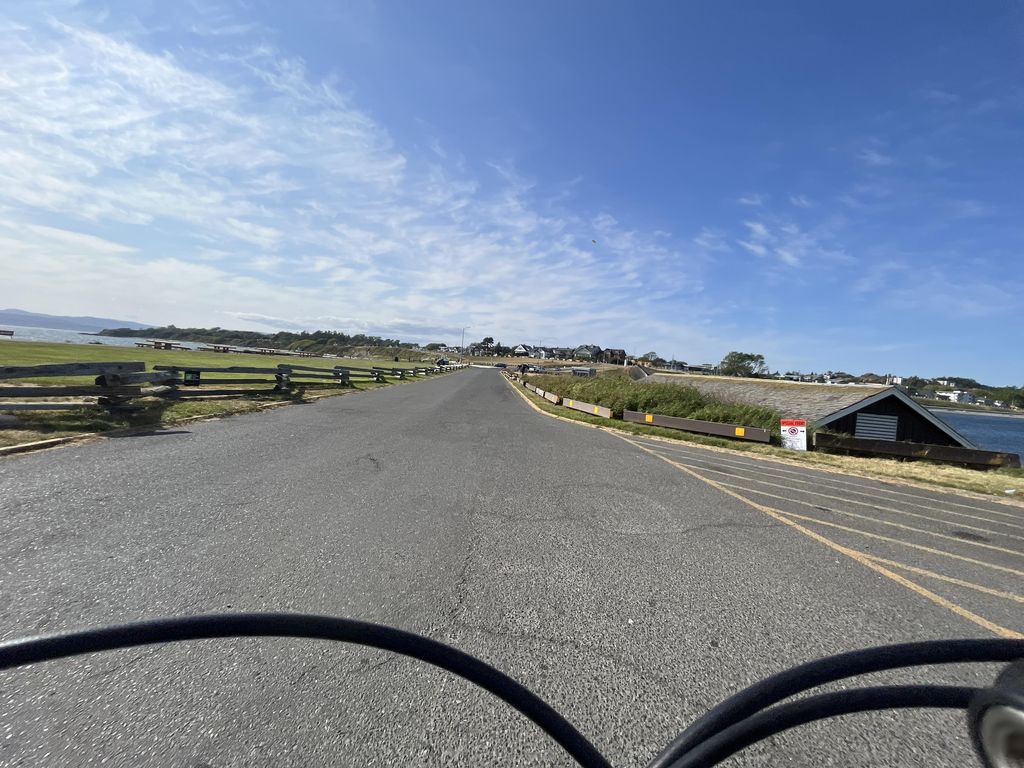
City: victoria